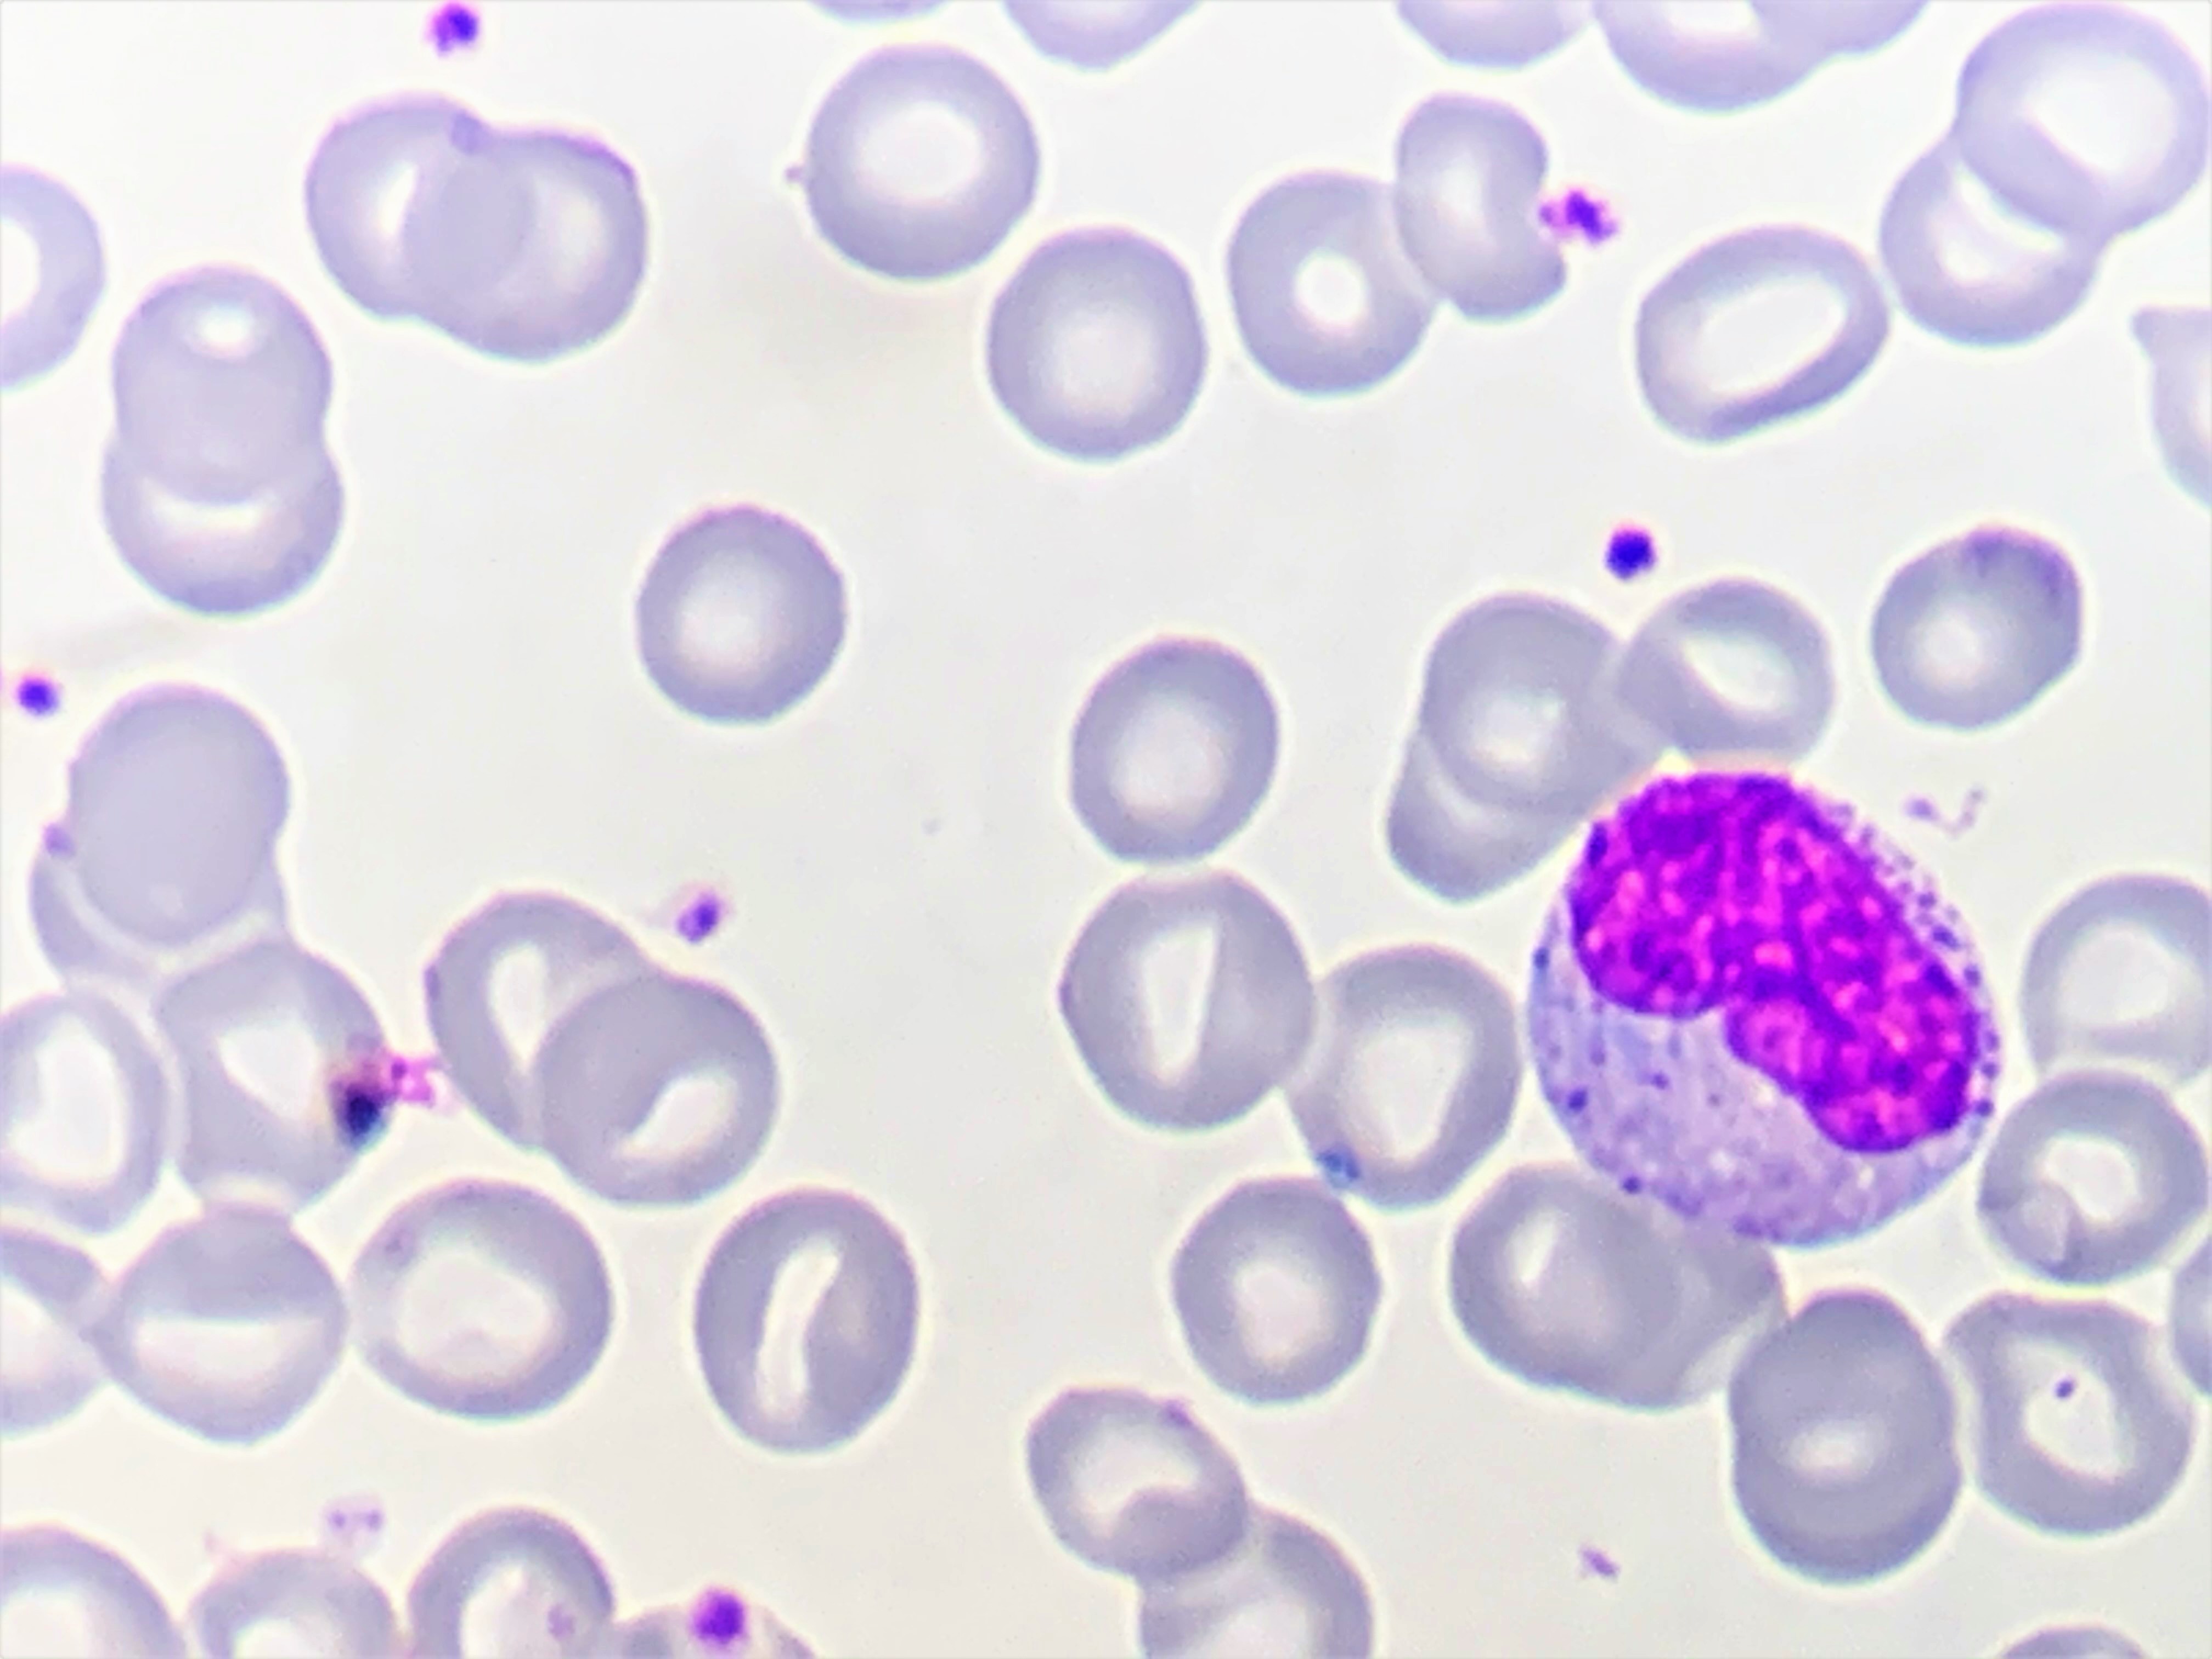
Cell type: METAMYELOCYTES